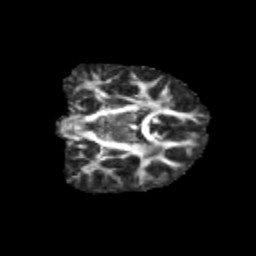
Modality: FA
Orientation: coronal
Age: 12
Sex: male
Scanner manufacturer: siemens
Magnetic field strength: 3 T
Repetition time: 3.8 s
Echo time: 0.07 s